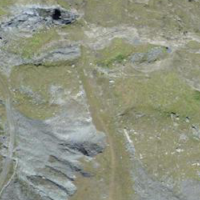
EUNIS habitat code: 31
Species observed at this site:
Hesperia comma